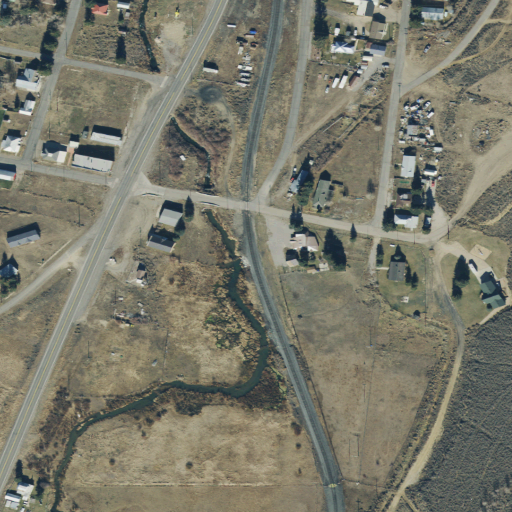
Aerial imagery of valley in Utah named U P Canyon containing low intensity development, shrub, open development, evergreen forest, medium intensity development, woody wetlands, deciduous forest, and grassland